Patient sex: M
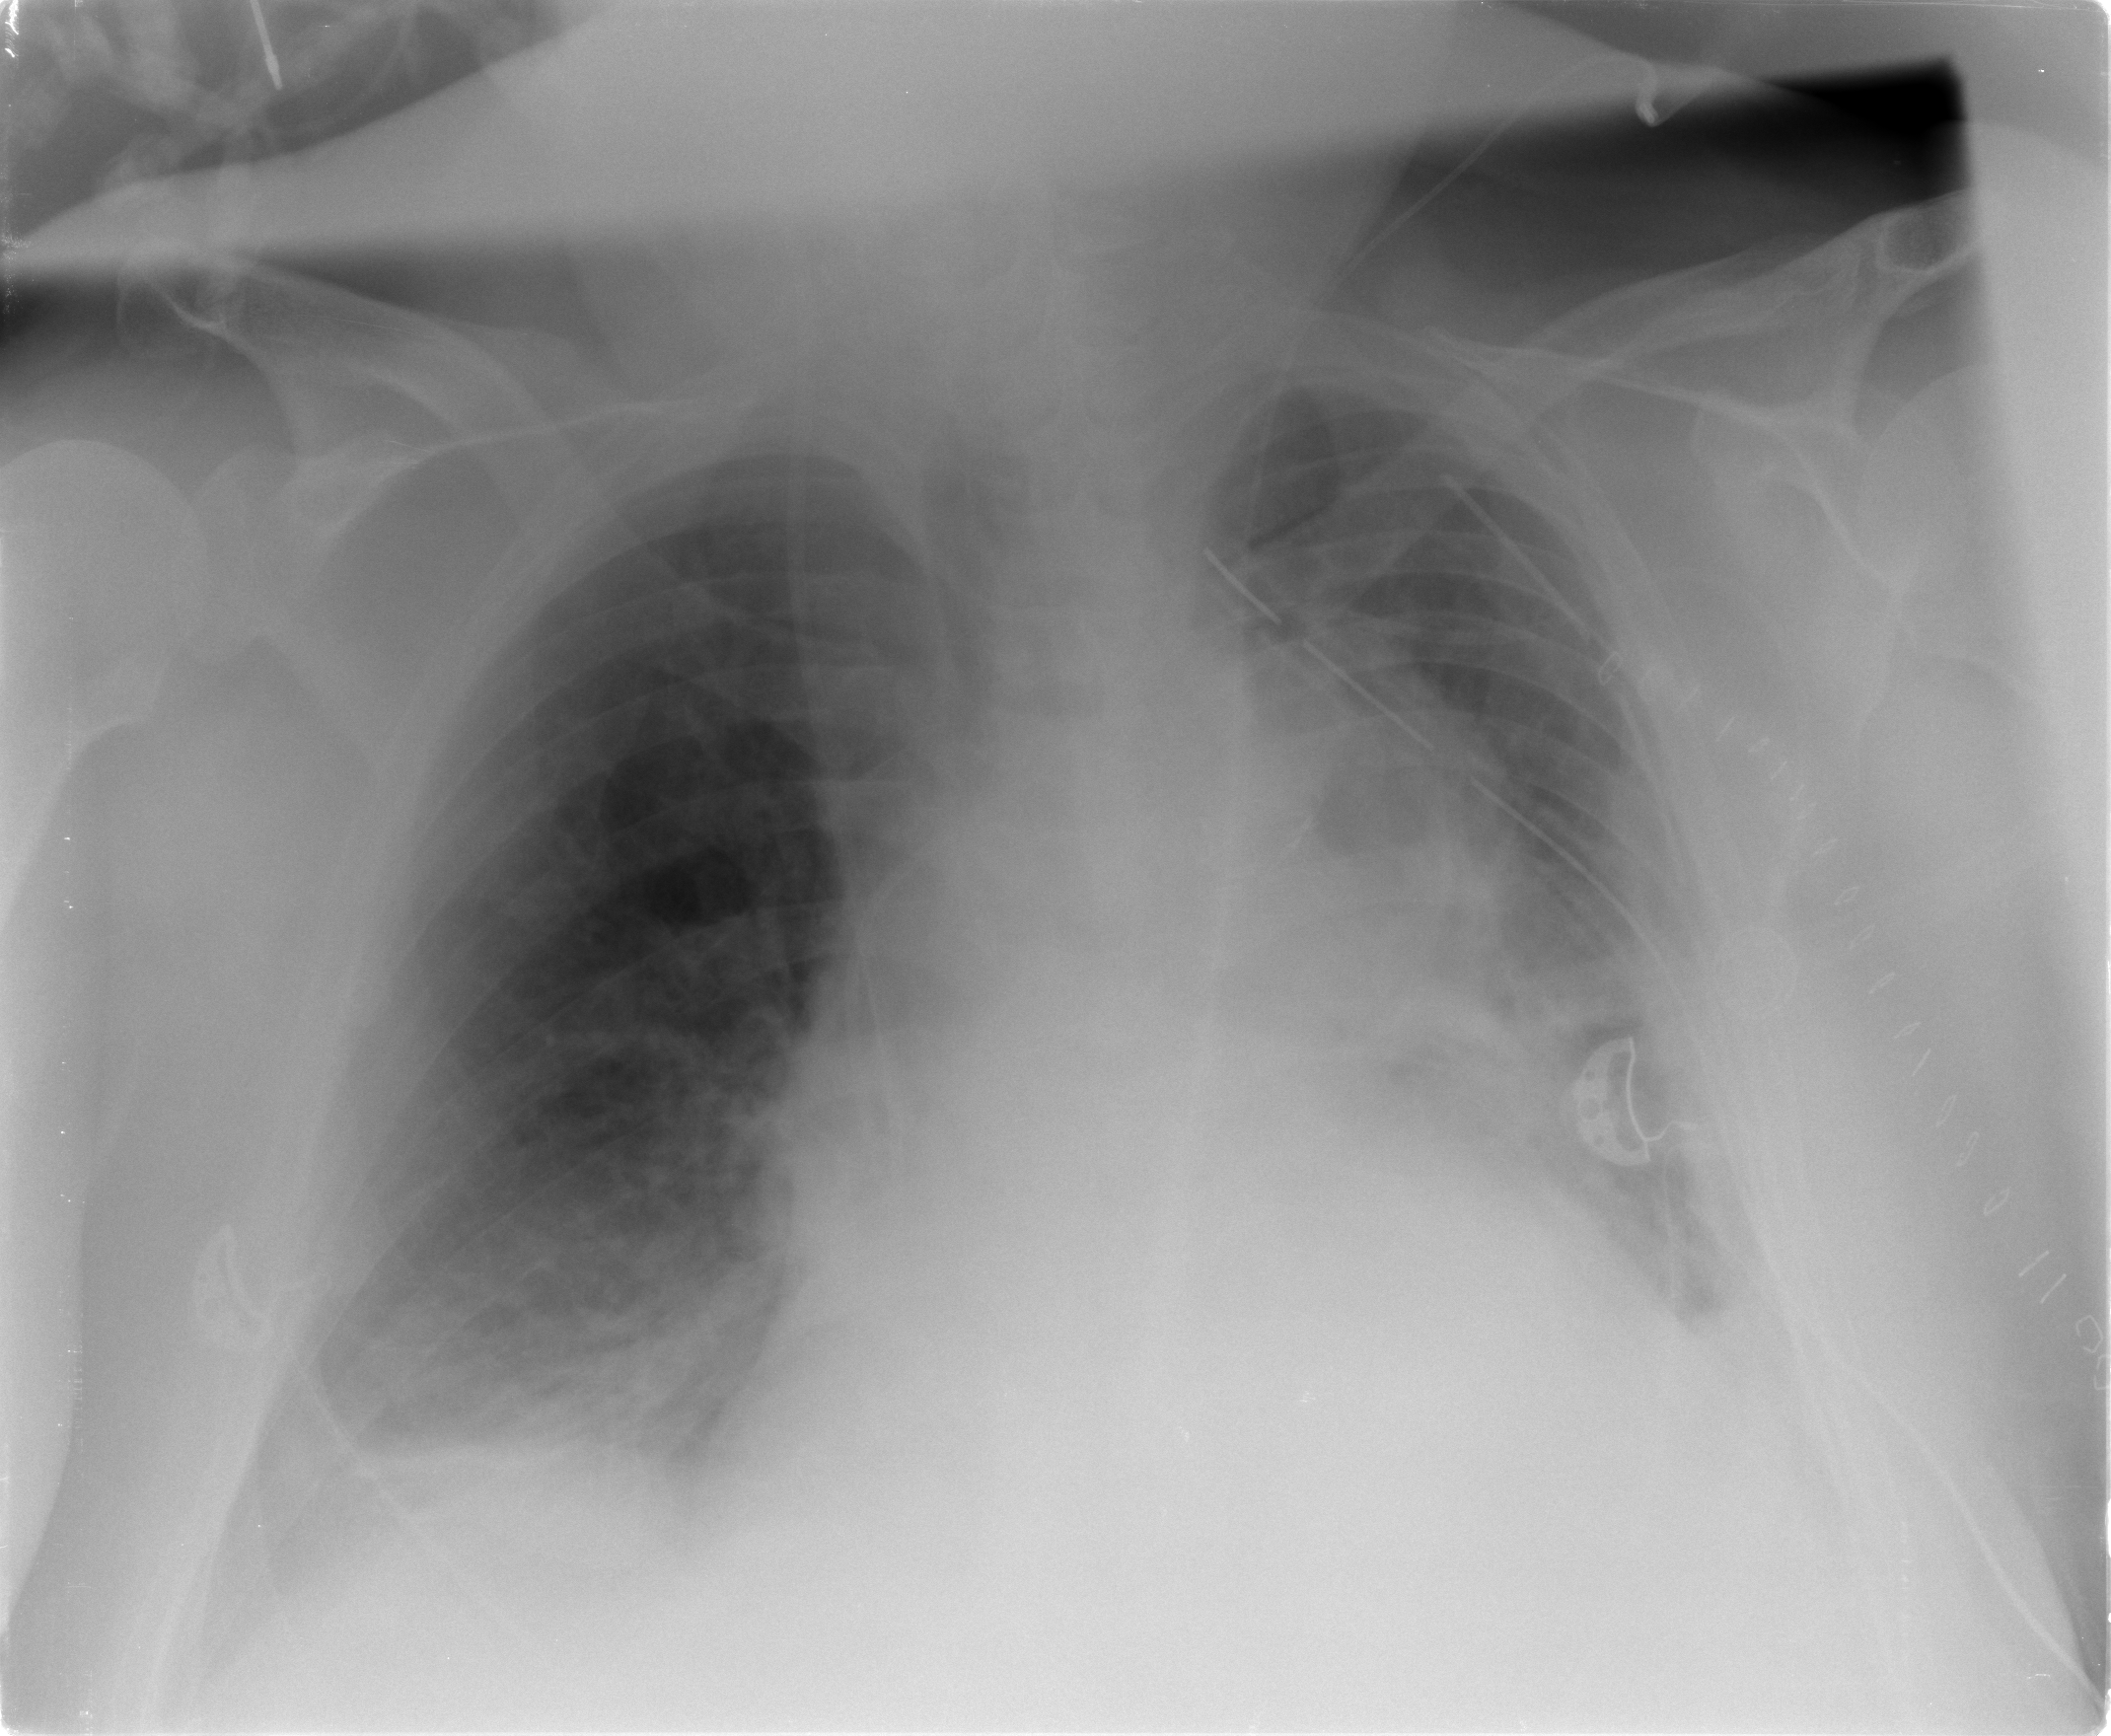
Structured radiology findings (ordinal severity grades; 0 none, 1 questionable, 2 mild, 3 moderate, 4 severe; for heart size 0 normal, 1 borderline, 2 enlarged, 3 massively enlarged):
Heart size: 2
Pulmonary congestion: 0
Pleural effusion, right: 2
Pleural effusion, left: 2
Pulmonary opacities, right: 0
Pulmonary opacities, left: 0
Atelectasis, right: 2
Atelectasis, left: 2